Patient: sex M, age 61
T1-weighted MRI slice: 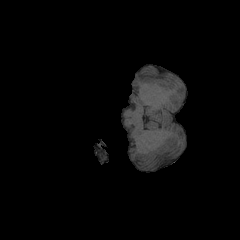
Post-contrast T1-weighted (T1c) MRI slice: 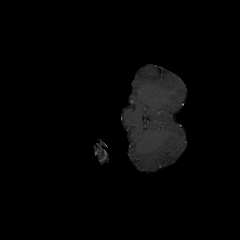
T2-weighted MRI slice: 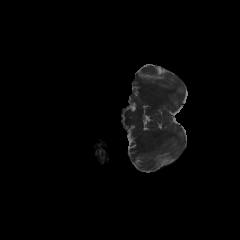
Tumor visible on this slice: no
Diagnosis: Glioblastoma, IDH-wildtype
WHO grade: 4